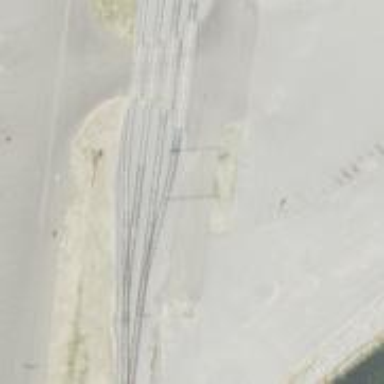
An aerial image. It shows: Railway yard used for servicing trains.